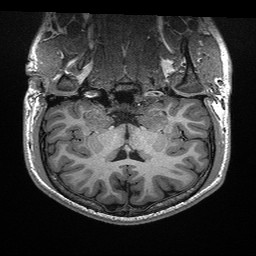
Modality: T1w
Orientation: sagittal
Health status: healthy
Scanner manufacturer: siemens
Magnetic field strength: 3 T
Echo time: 0.00298 s